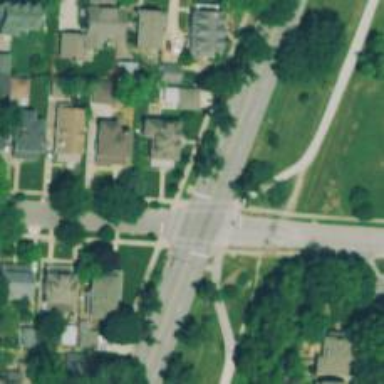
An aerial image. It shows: Solid stop line on the road.